Field crop: maize
Growth stage: 2
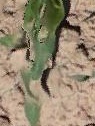
Species: maize